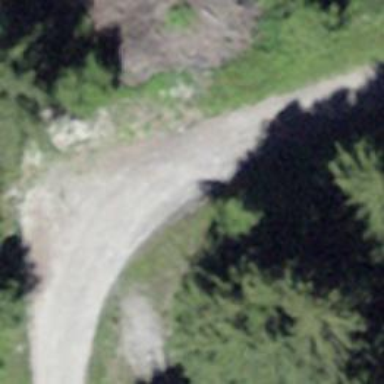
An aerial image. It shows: Service road with grade 1 tracktype.